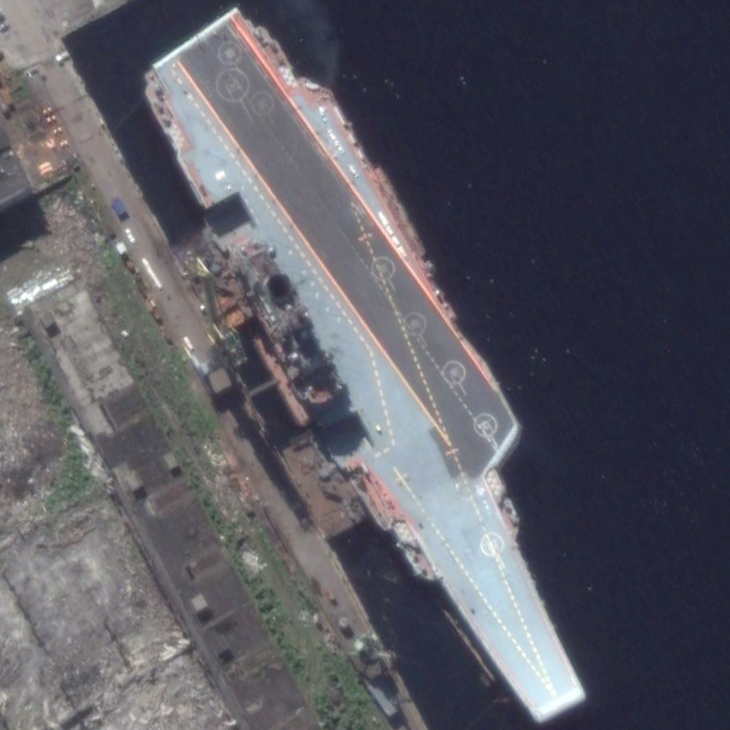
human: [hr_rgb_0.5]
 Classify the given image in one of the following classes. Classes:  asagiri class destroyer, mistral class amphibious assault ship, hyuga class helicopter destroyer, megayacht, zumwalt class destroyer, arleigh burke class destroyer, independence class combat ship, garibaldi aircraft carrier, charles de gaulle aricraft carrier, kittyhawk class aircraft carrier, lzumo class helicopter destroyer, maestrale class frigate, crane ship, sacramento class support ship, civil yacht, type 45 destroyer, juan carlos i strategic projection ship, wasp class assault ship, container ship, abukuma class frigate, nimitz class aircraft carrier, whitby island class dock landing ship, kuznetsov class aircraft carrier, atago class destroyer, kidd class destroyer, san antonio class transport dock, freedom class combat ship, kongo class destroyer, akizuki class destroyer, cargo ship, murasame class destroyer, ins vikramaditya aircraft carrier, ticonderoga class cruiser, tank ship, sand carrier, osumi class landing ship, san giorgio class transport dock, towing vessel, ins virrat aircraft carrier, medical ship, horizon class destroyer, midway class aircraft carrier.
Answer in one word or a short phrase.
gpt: Kuznetsov class aircraft carrier